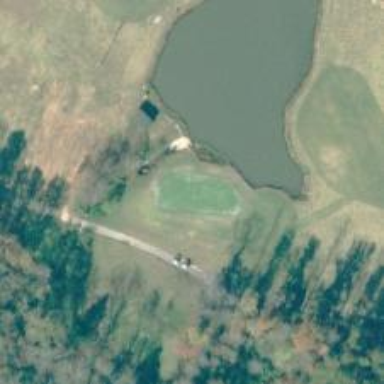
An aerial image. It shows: Golf hole.